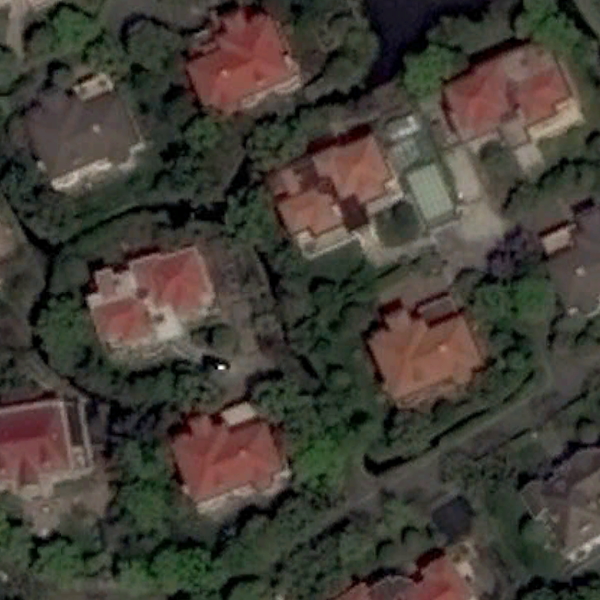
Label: MediumResidential